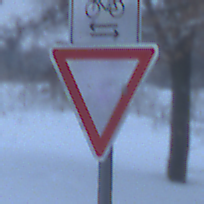
Verkehrszeichen: VorfahrtGewaehren
Zusatzzeichen oben: RichtungsangabeDurchPfeile9
Umgebung: Outdoor, Nature
Tageszeit: Midday
Wetter: Overcast
Licht: Natural
Jahreszeit: Winter
Kontrast: LowContrast